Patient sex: M
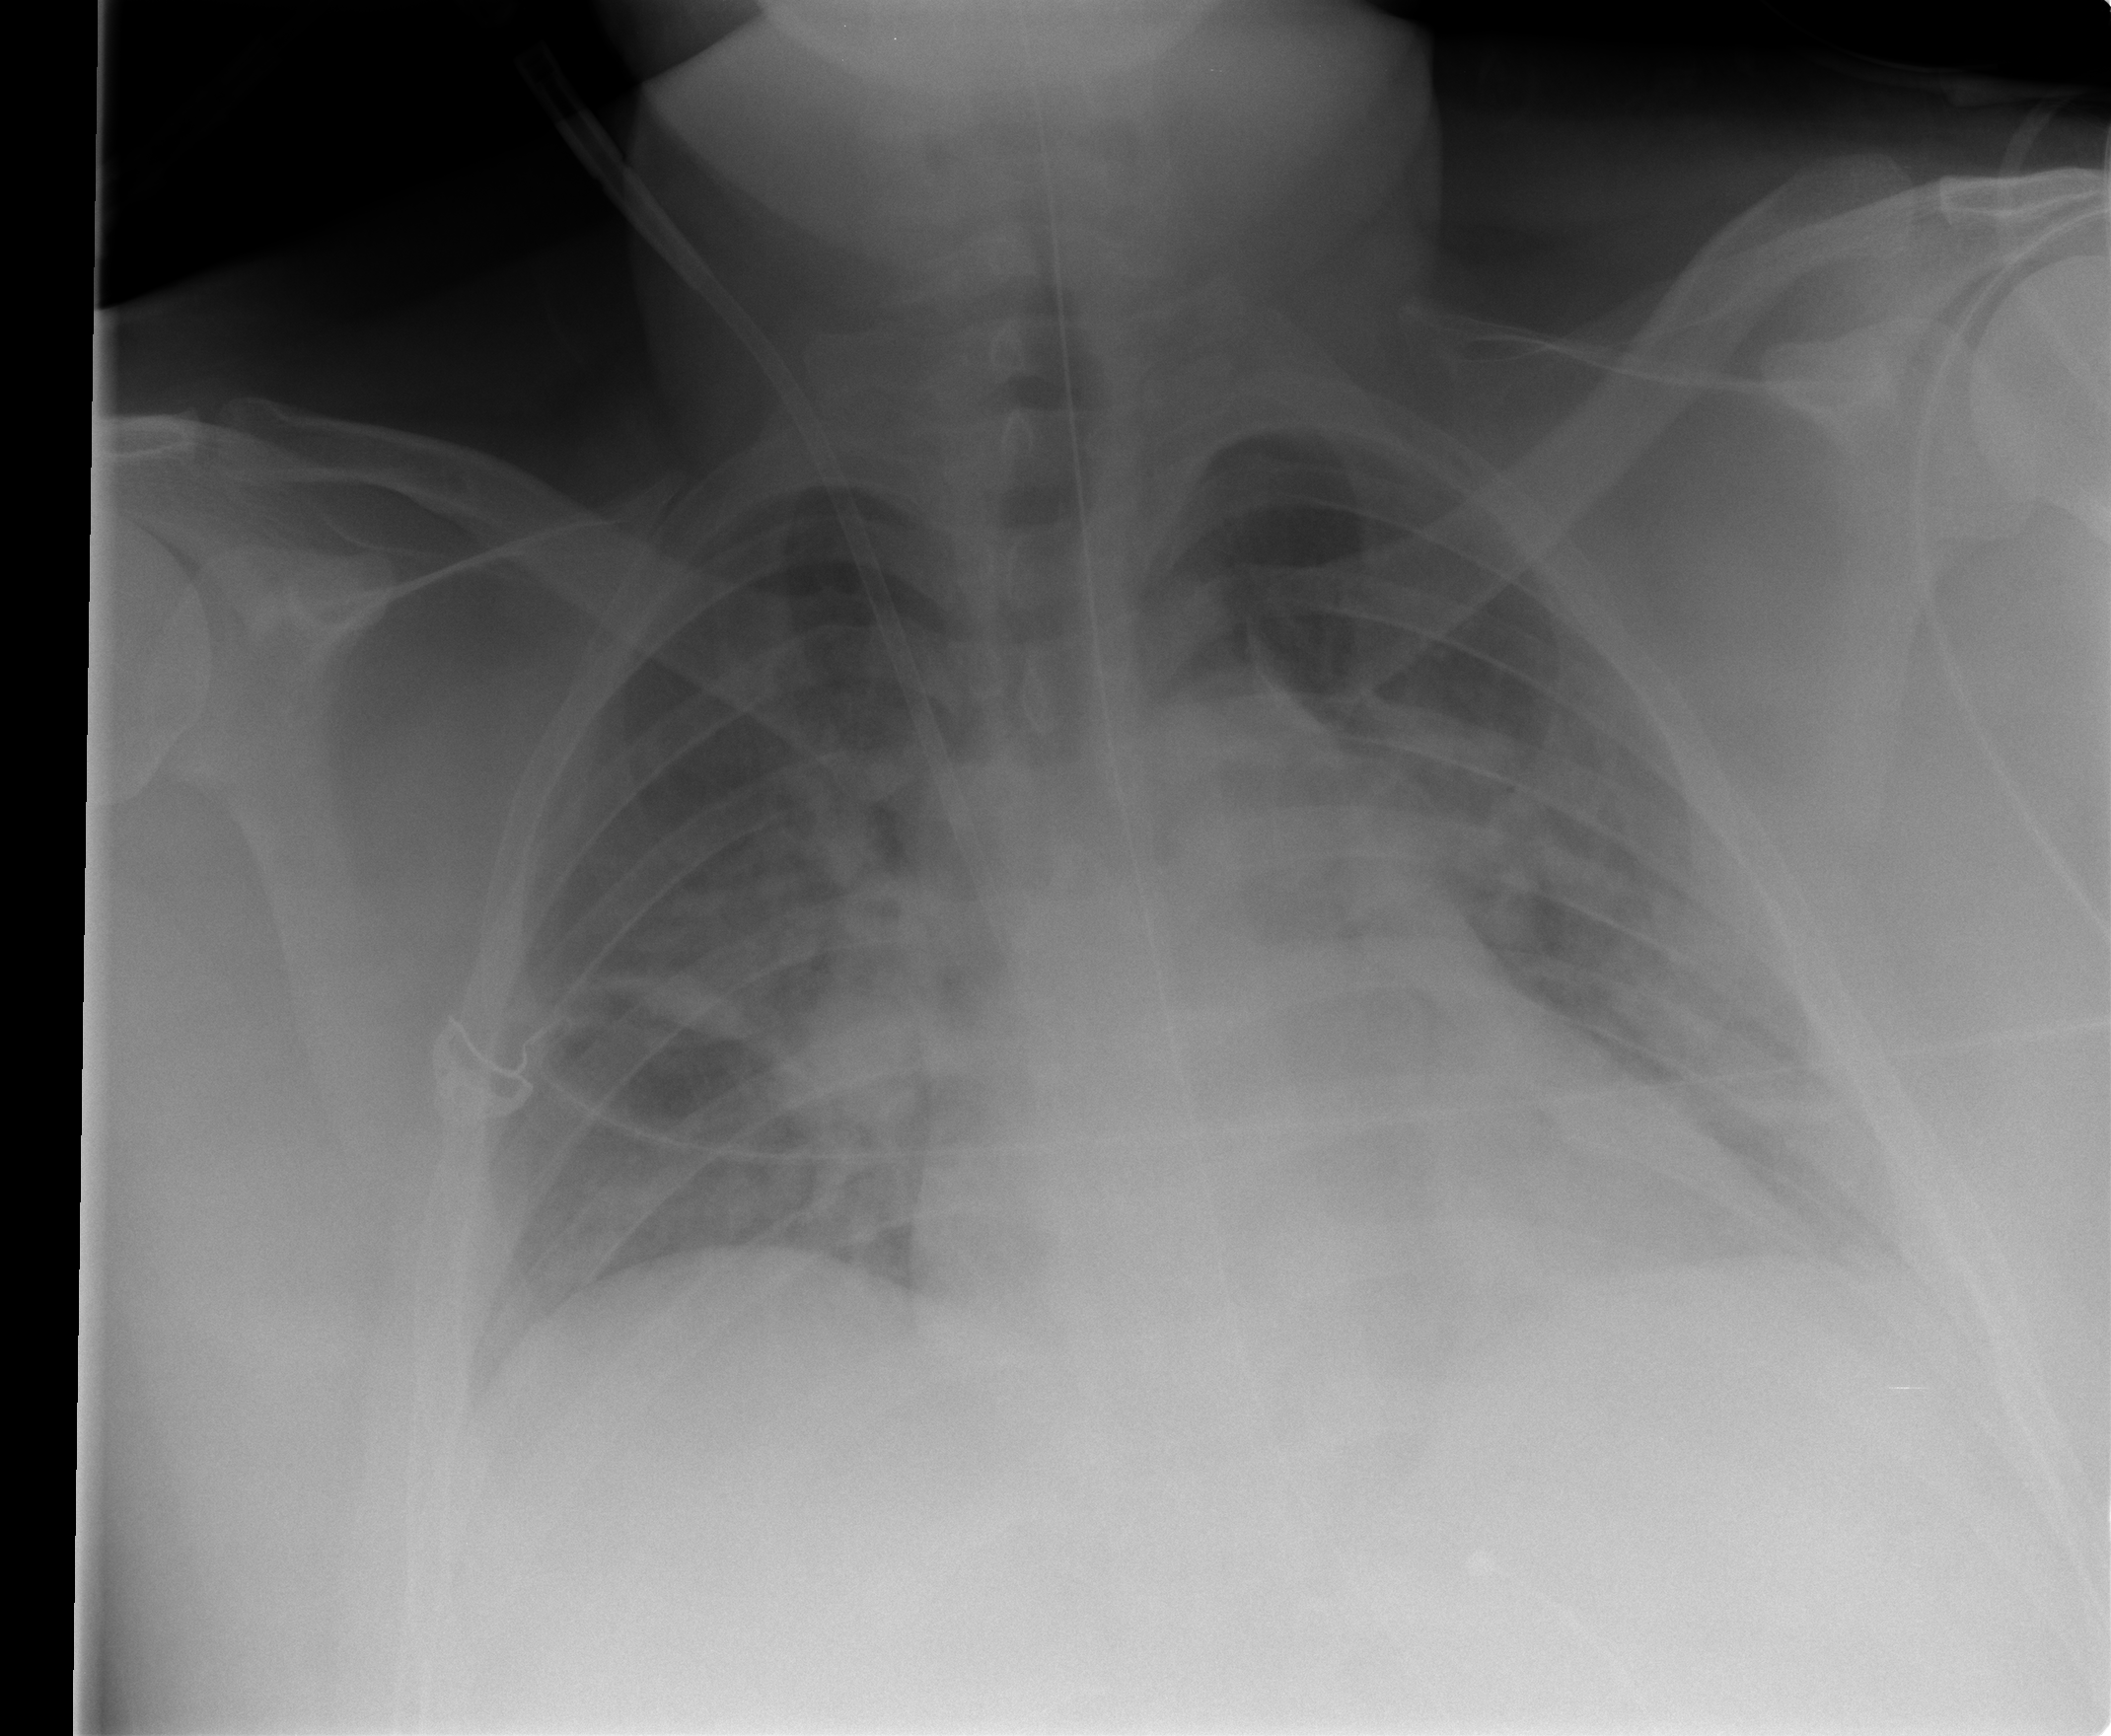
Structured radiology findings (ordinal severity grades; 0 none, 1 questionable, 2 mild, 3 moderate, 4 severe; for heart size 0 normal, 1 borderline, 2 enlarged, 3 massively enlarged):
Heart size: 2
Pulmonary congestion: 2
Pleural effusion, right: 0
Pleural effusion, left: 0
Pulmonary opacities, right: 2
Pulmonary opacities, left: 2
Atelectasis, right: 2
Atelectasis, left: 2